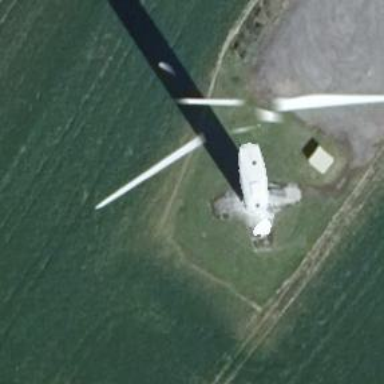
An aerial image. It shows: Wind generator using wind turbines of horizontal axis.